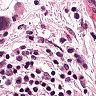
Metastatic tissue present: yes